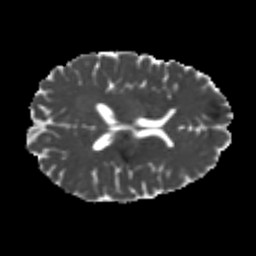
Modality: MD
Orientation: axial
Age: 24
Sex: male
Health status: healthy
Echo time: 0.074 s